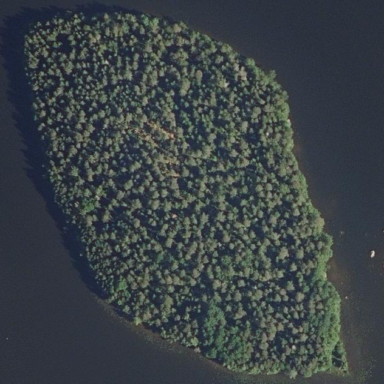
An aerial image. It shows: Islet.